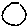
Label: circle